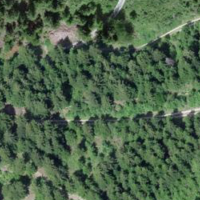
EUNIS habitat code: 43
Species observed at this site:
Neottia ovata